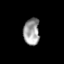
Tissue: skin
Cell type: Epithelial cells
Senescence score: 0.2667
Nuclear area (px): 419
Mean DAPI intensity: 156.797